Interaction volume radius: 5 \u00c5
Interaction volume height: 25 \u00c5
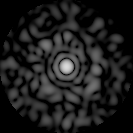
Disorder parameter: 0.8615